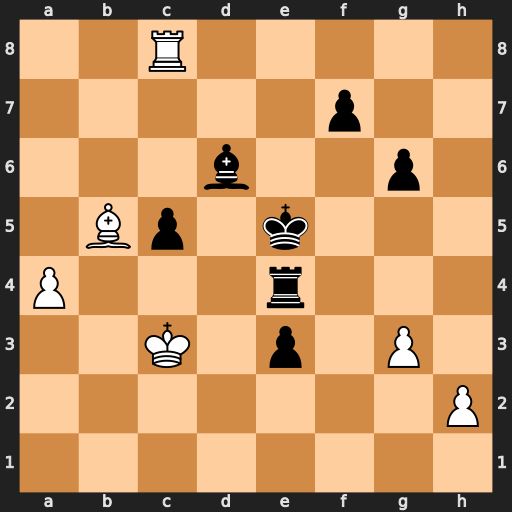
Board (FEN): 2R5/5p2/3b2p1/1Bp1k3/P3r3/2K1p1P1/7P/8
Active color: w
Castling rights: -
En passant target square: -
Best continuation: Re8+ Kd5 Bc6+ Kxc6 Rxe4